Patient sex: M
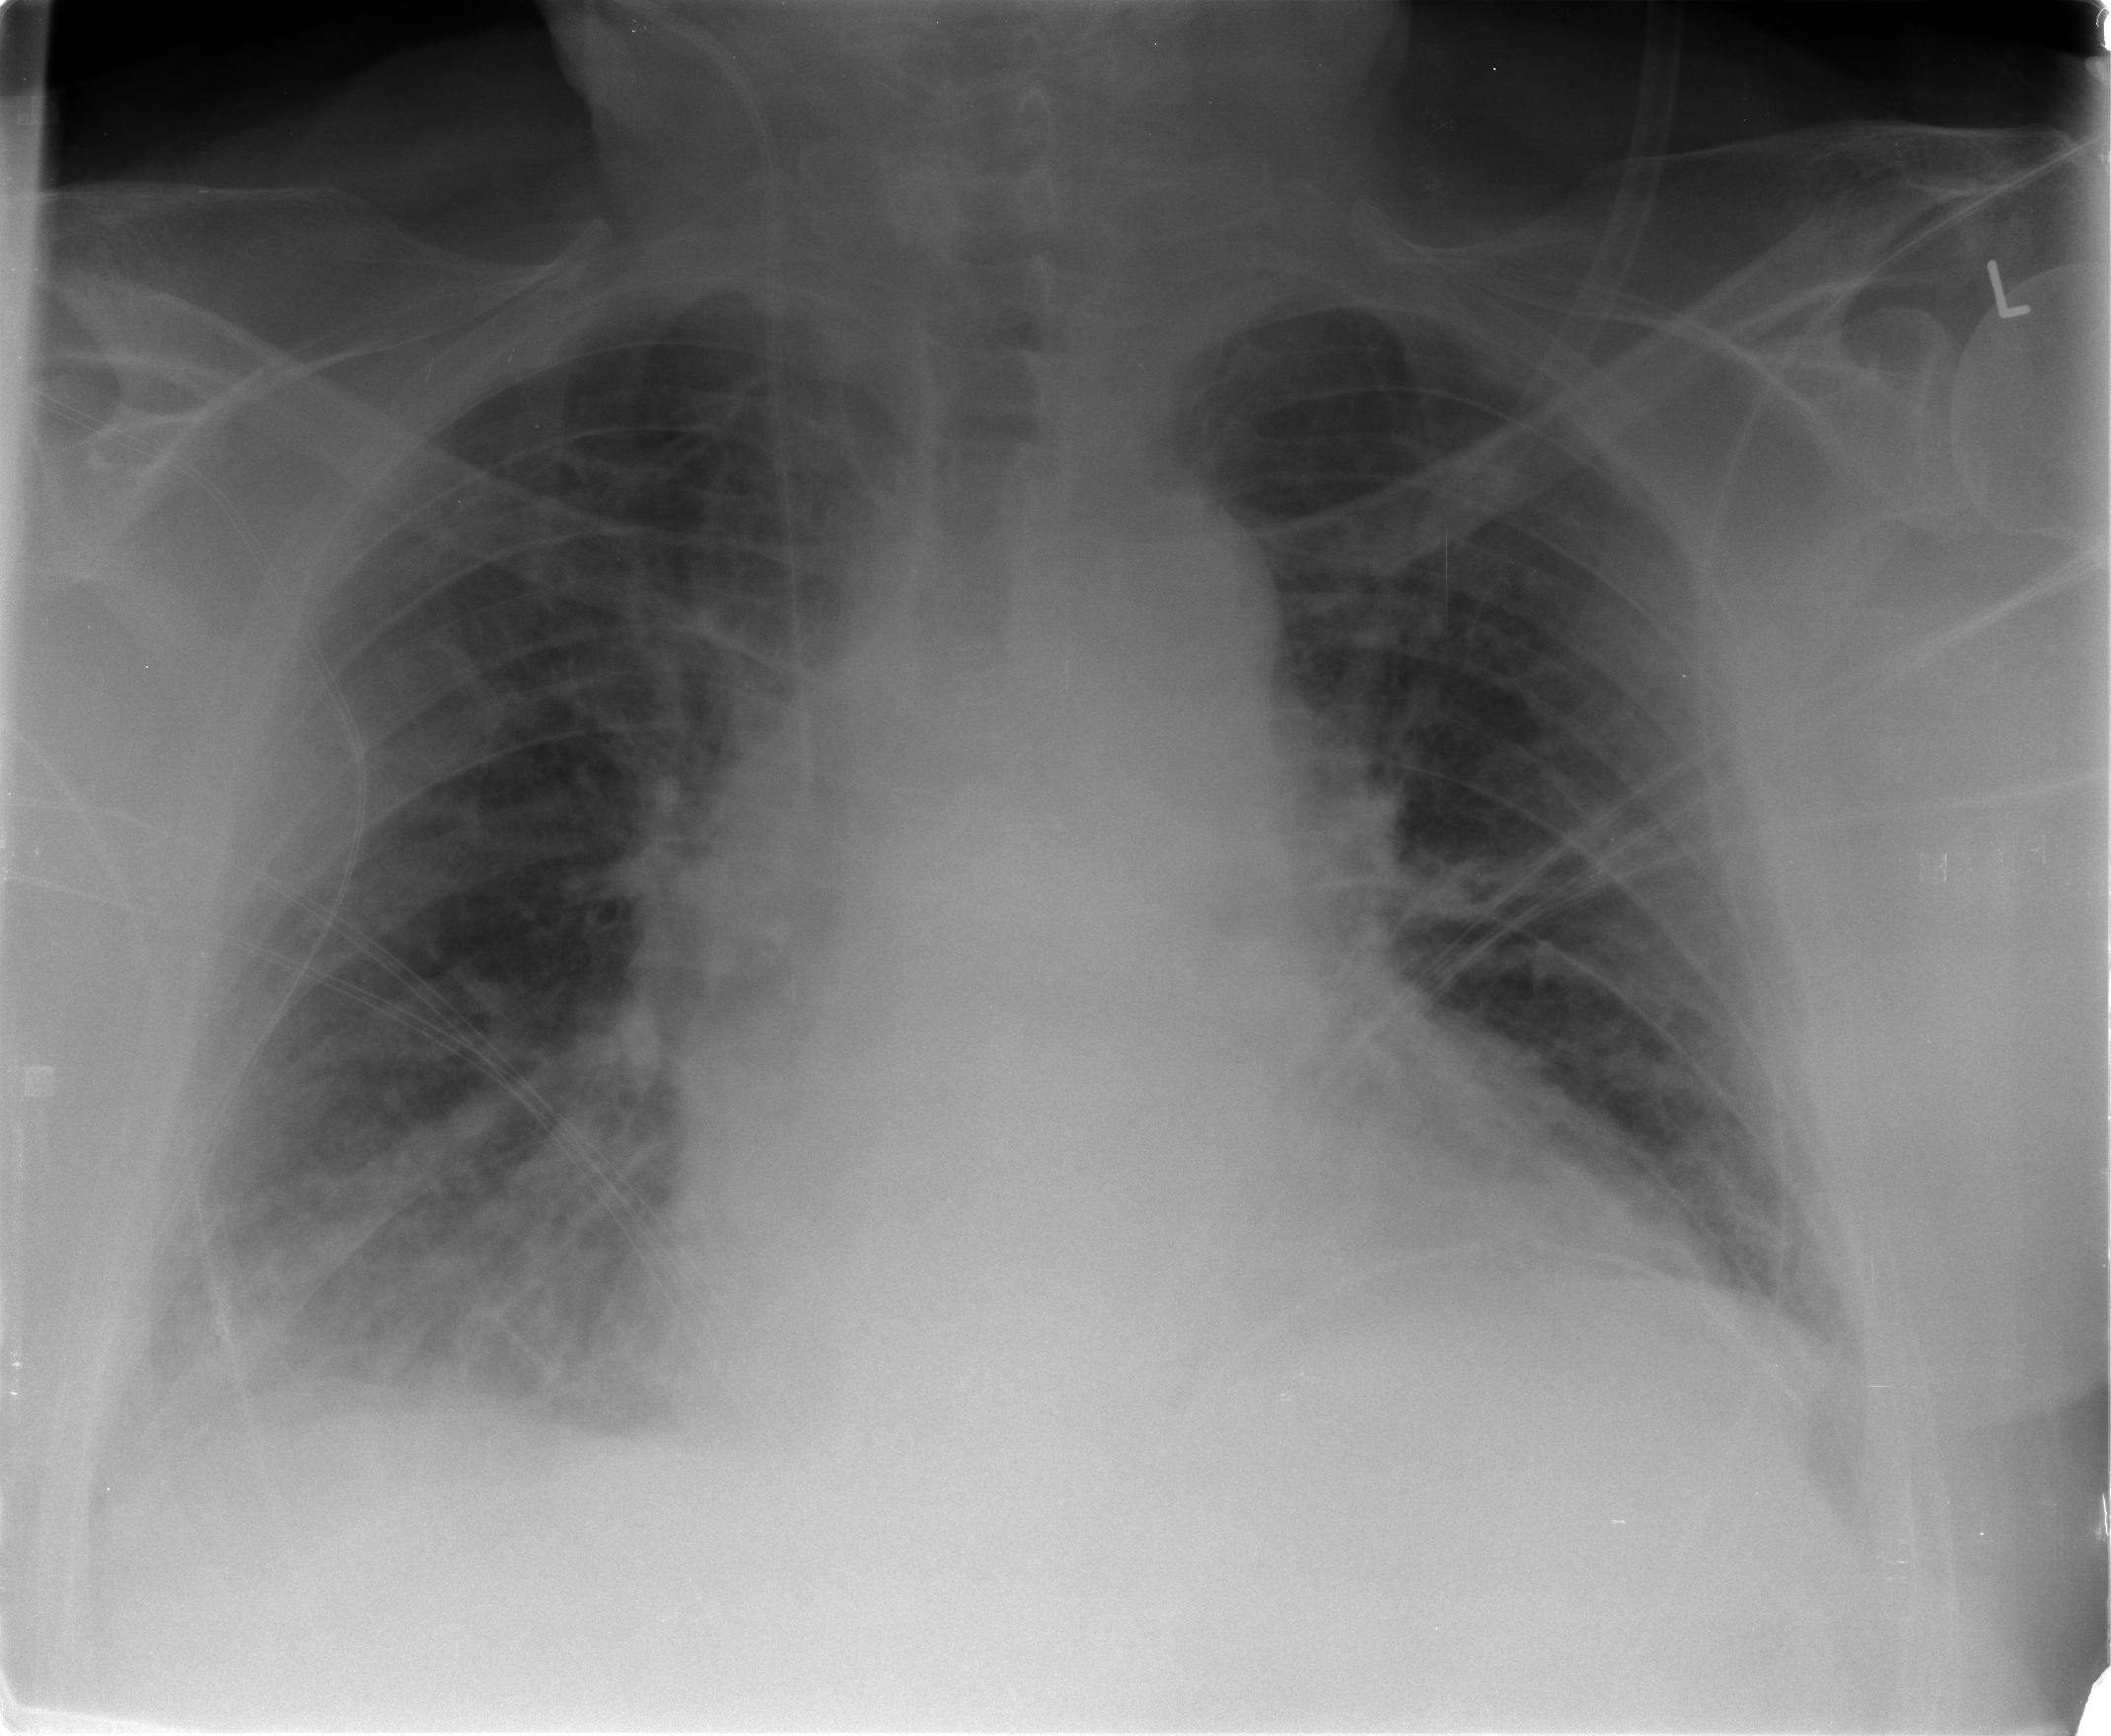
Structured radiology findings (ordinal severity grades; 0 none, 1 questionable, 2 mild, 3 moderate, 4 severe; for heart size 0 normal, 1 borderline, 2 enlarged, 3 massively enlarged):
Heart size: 1
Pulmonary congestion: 2
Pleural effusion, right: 2
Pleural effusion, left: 1
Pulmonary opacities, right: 2
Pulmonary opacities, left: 2
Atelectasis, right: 2
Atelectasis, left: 2